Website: lowes
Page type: review-order
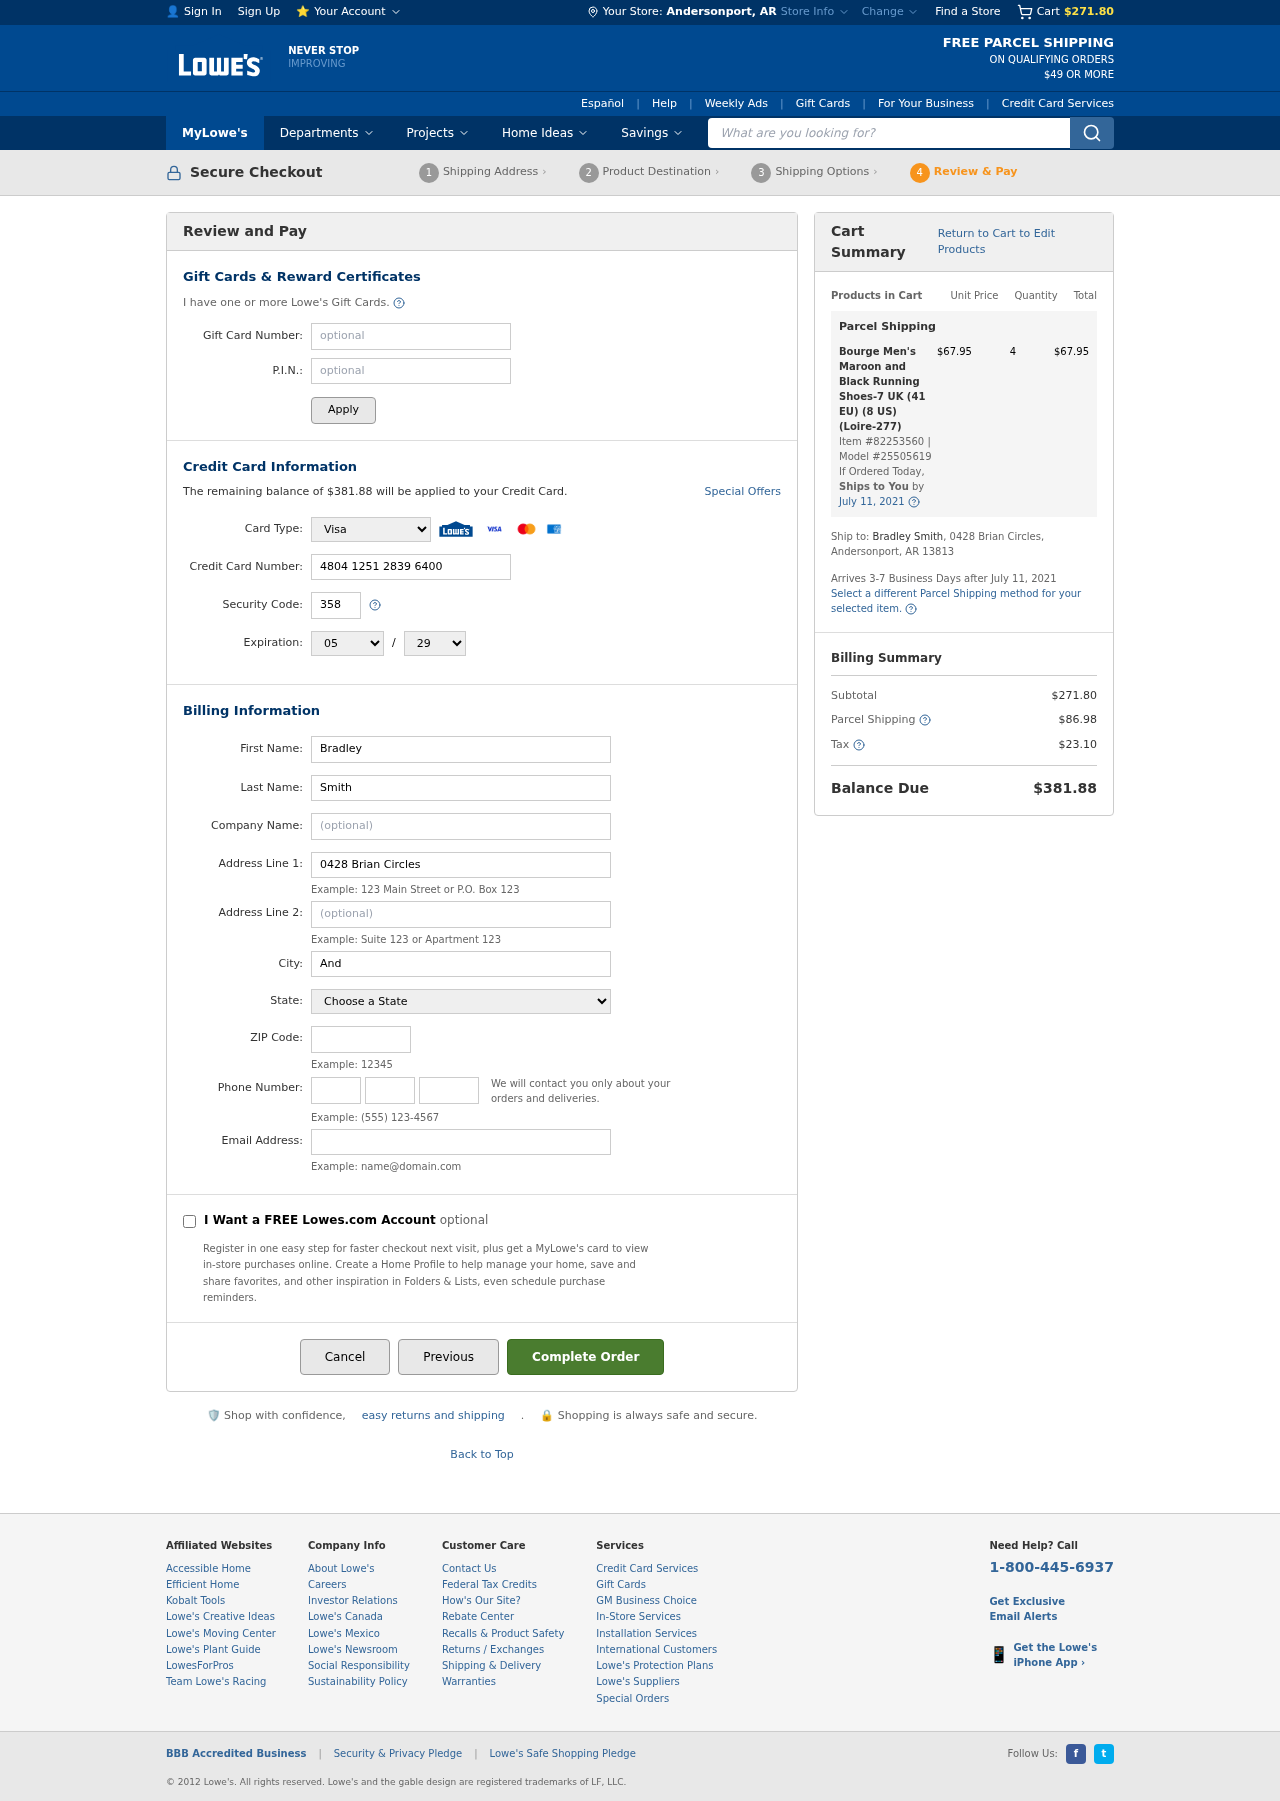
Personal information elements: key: PII_CARD_CVV
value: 358
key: PII_CARD_EXPIRY_MONTH
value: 05
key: PII_CARD_EXPIRY_YEAR
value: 29
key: PII_CARD_NUMBER
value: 4804 1251 2839 6400
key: PII_CARD_TYPE
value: Visa
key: PII_CITY
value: Andersonport
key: PII_CITY_STATE
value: Andersonport, AR
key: PII_EMAIL
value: bsmith@yahoo.com
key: PII_FIRSTNAME
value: Bradley
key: PII_LASTNAME
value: Smith
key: PII_PHONE_AREA
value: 359
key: PII_PHONE_PREFIX
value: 934
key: PII_PHONE_SUFFIX
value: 4547
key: PII_POSTCODE
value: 13813
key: PII_STATE
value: Arkansas
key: PII_STREET
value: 0428 Brian Circles
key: PII_STREET2
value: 0428 Brian Circles
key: PII_FULLNAME2
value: Bradley Smith
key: PII_STATE_ABBR
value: AR
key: PII_POSTCODE_FULL
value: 13813
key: PII_CITY_STATE_ZIP
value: Andersonport, AR 13813
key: PII_POSTCODE_NUMERIC
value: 13813
Product elements: key: PRODUCT1_NAME
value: Bourge Men's Maroon and Black Running Shoes-7 UK (41 EU) (8 US) (Loire-277)
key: PRODUCT1_PRICE
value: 67.95
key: PRODUCT1_QUANTITY
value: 4
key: PRODUCT1_ITEM_NUMBER
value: Item #82253560
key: PRODUCT1_MODEL_NUMBER
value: Model #25505619
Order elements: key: ORDER_SUBTOTAL
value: $271.80
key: ORDER_BALANCE_DUE
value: $381.88
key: ORDER_SHIPPING_DATE
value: July 11, 2021
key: ORDER_ITEM_TOTAL
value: $67.95
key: ORDER_SHIPPING_DATE2
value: July 11, 2021
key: ORDER_SHIPPING_COST
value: $86.98
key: ORDER_TAX
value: $23.10
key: ORDER_TOTAL
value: $381.88
Search elements: key: HEADER_SEARCH
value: What are you looking for?